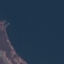
Land use / land cover: SeaLake